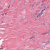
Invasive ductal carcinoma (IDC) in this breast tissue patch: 1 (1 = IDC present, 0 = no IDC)